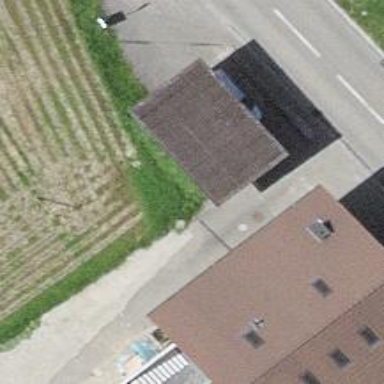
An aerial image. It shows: Garage building.